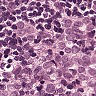
Metastatic tissue present: yes